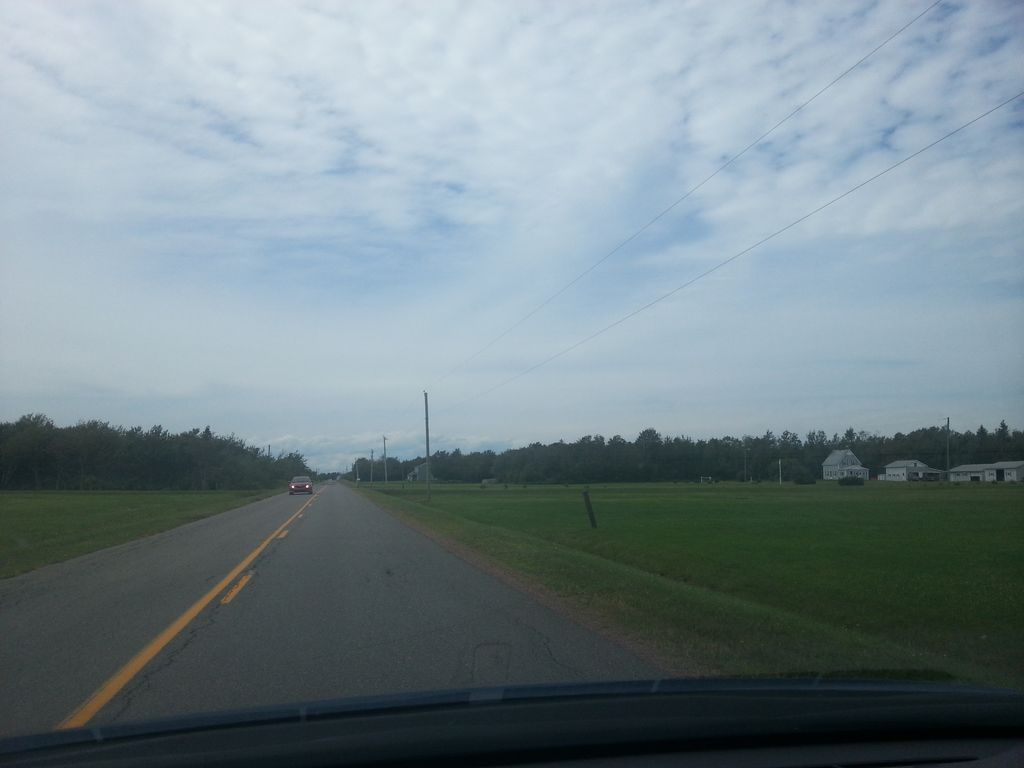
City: charlottetown